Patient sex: F
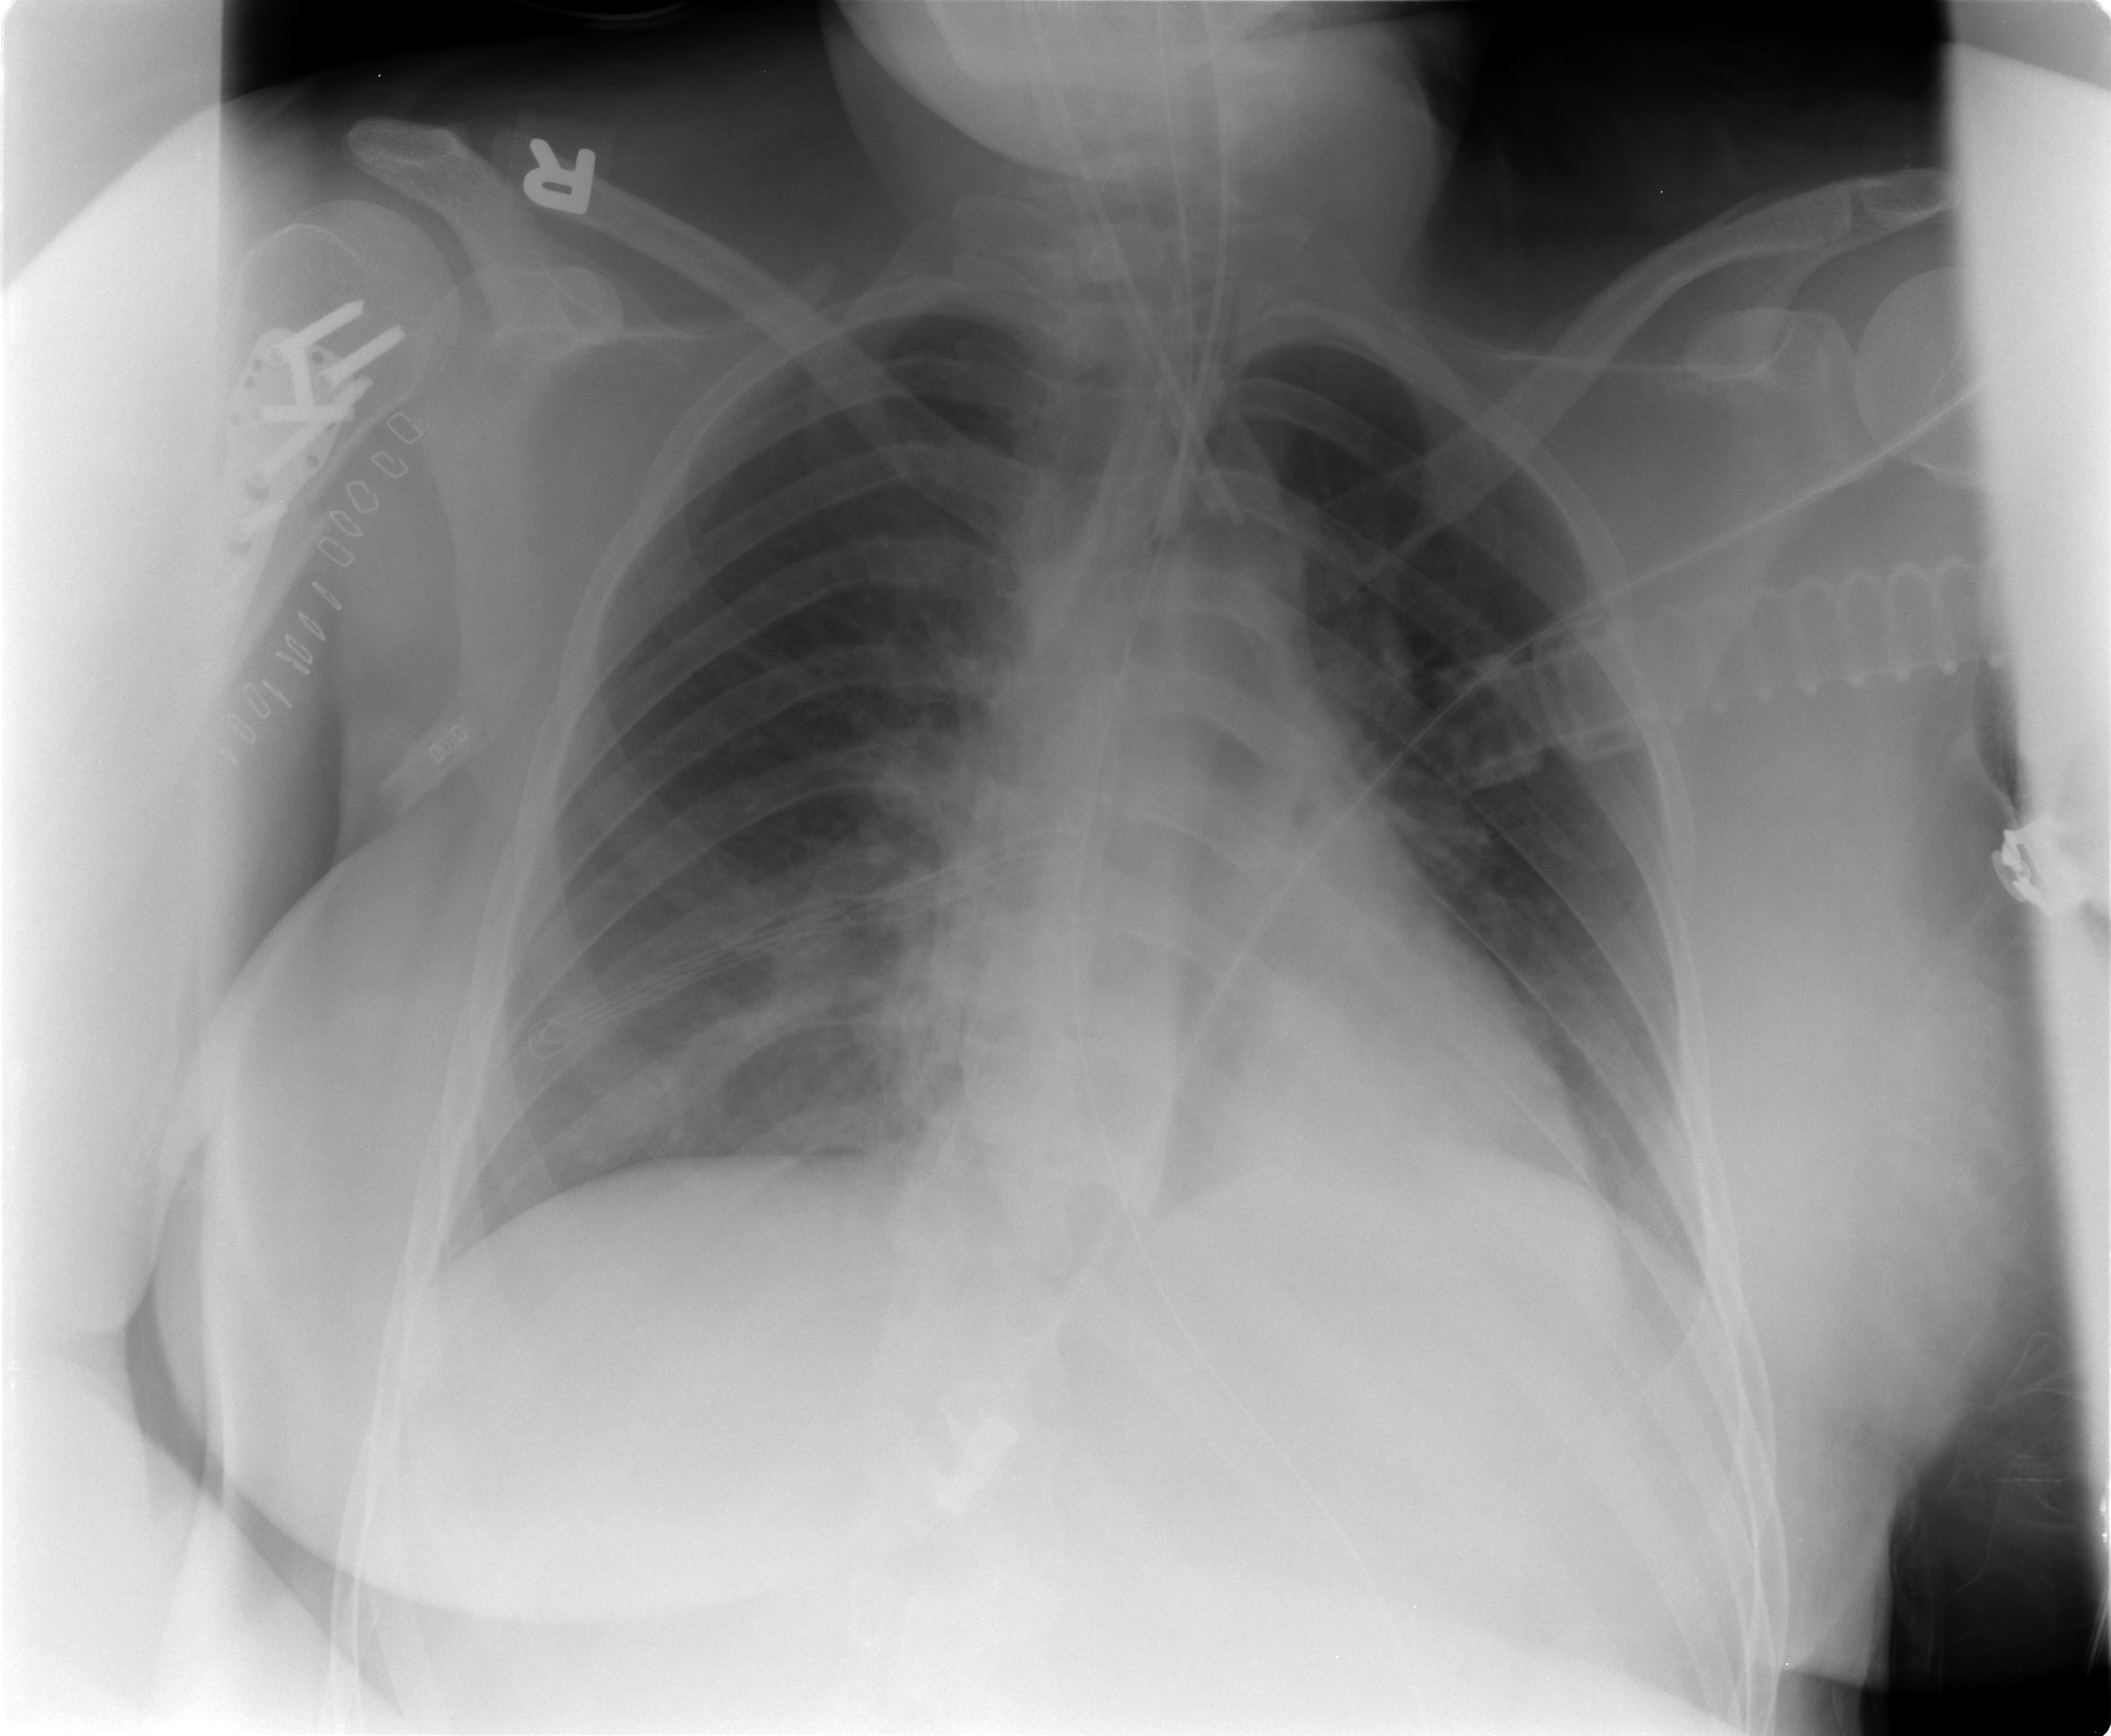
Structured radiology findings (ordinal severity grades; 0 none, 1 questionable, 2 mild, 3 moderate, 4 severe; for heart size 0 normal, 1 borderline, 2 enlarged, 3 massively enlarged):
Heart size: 0
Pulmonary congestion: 1
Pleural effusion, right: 0
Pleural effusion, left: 0
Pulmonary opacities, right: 1
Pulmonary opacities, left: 0
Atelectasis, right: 2
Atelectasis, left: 1